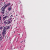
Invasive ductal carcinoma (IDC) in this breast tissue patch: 0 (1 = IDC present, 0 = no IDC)